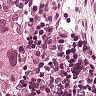
Metastatic tissue present: yes